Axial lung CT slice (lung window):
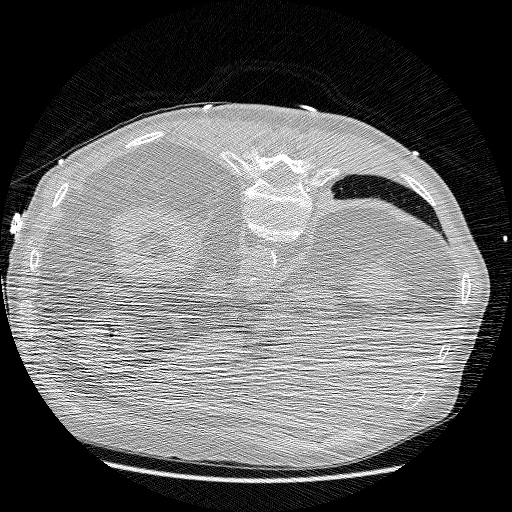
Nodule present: no